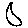
Label: moon